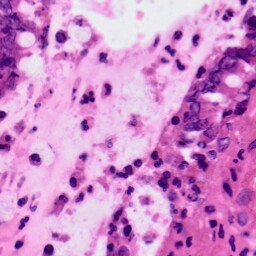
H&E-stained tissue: Colon